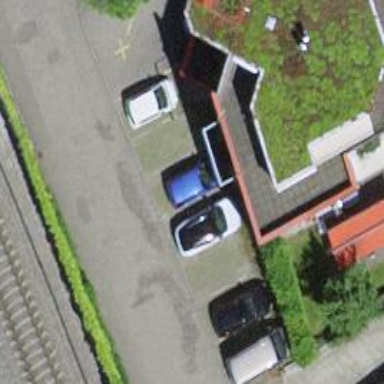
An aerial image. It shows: Parking available on the street side.